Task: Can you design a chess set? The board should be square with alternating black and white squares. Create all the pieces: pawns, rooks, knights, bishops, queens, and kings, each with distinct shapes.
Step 3535:
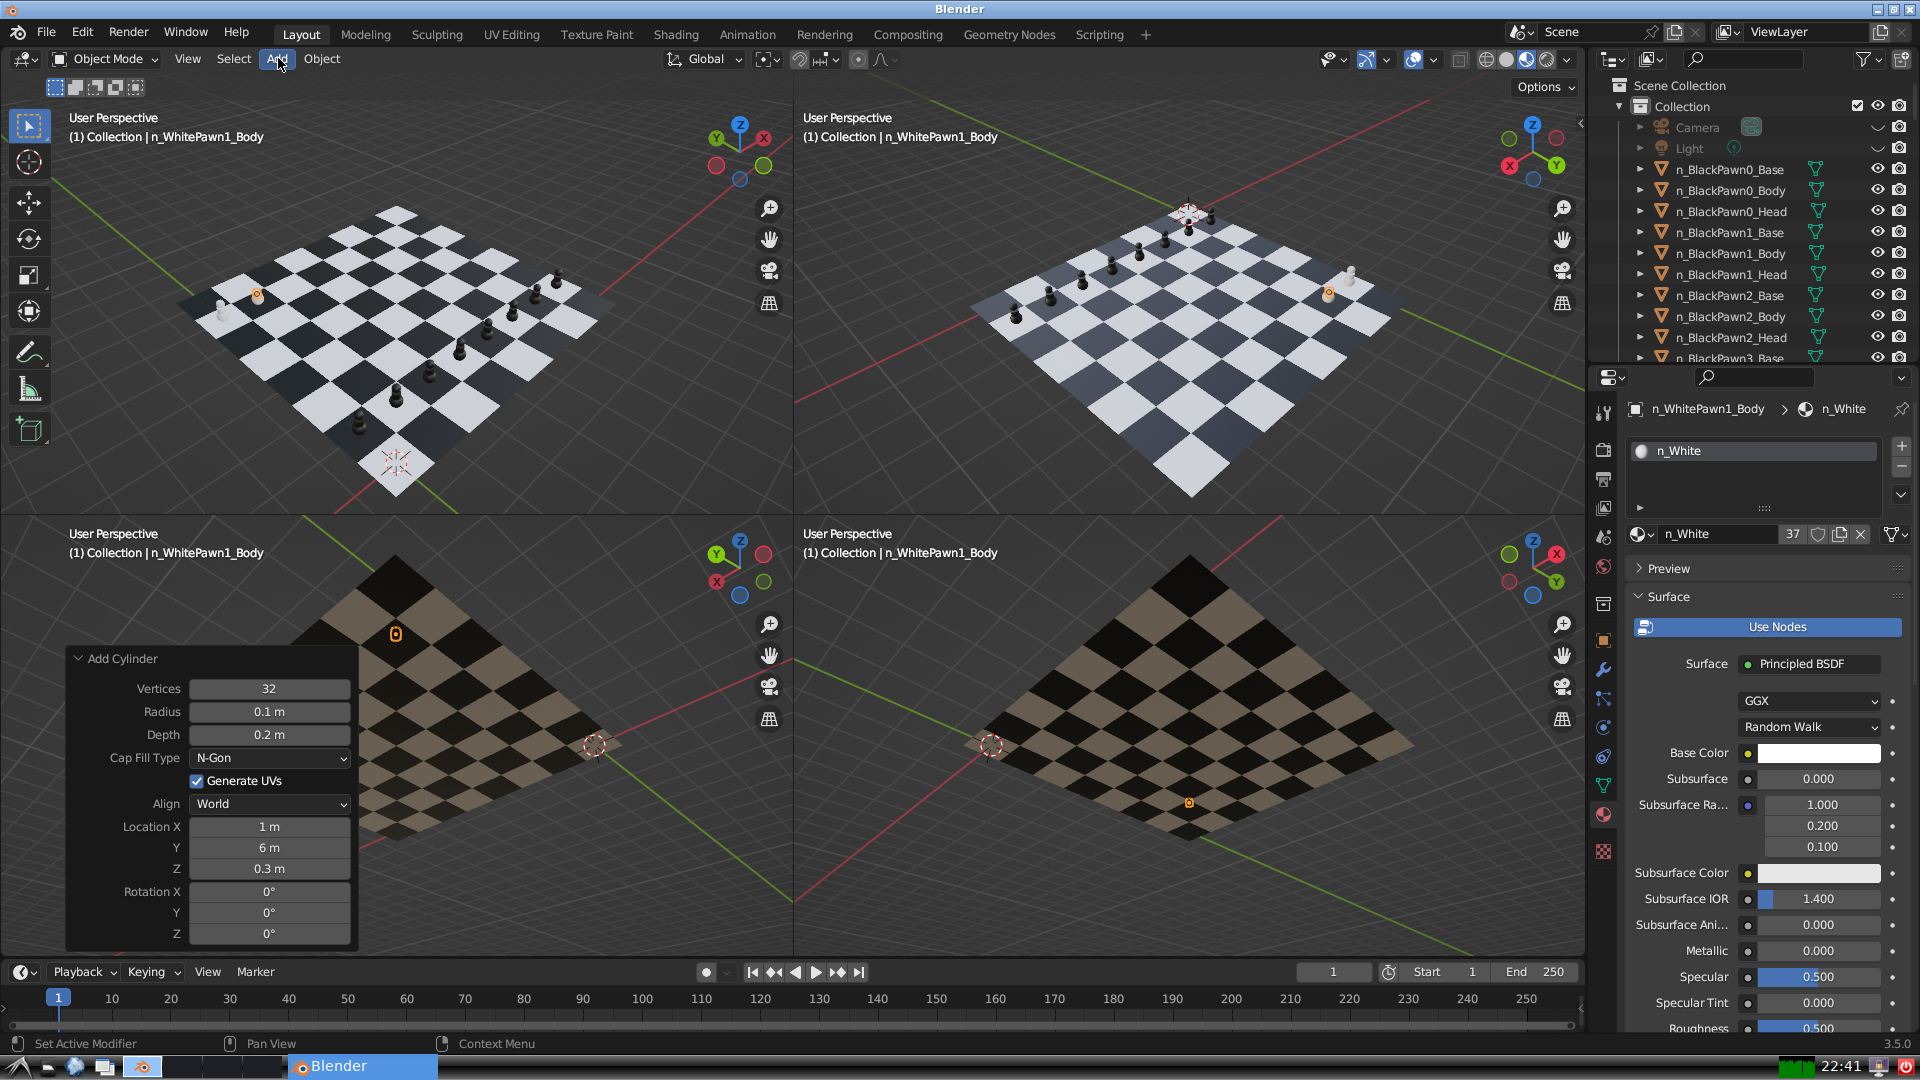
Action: click: no